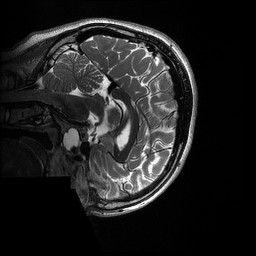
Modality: T2w
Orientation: sagittal
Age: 19
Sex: male